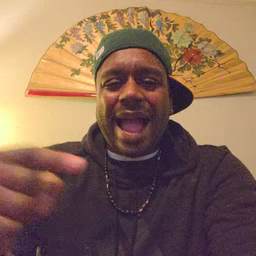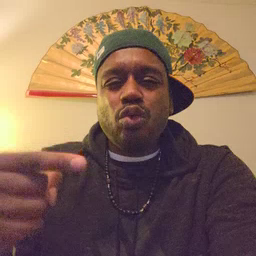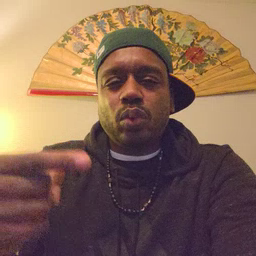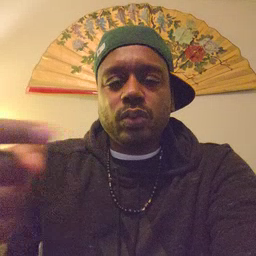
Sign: owie